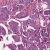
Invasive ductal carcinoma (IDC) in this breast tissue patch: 1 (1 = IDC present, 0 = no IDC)